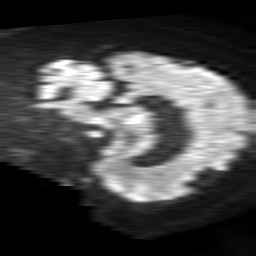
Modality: TRACE
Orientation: sagittal
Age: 61
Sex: male
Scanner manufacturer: philips
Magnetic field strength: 1.5 T
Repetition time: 4.6 s
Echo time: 0.08631 s